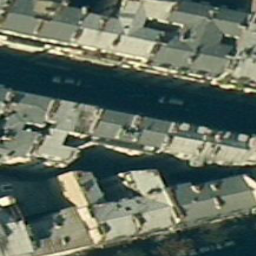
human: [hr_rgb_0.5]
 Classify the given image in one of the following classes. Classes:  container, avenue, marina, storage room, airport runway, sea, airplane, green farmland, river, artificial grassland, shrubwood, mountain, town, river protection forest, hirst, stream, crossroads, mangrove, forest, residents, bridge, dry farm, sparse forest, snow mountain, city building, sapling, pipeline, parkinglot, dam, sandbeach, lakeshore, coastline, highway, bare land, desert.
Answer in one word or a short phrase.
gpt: city building